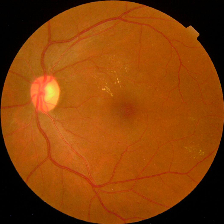
Diabetic retinopathy grade: No DR